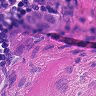
Metastatic tissue present: yes